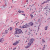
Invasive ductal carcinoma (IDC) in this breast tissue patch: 1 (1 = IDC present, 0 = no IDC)